Describe the contrast between these two images.
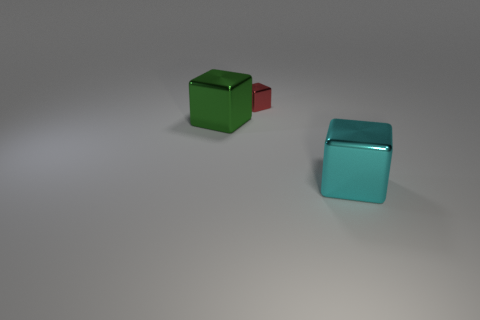
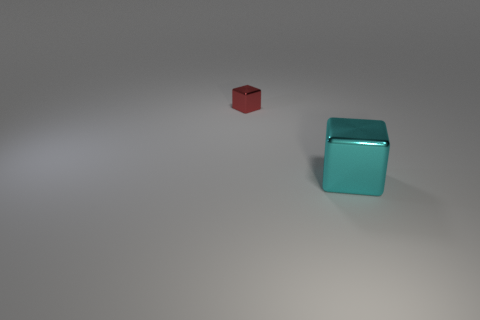
the big green block is no longer there
the green object has disappeared
the big green metallic block that is left of the small shiny cube is gone
the large green shiny block to the left of the cyan object is missing
the big green shiny block that is on the left side of the small red shiny block is gone